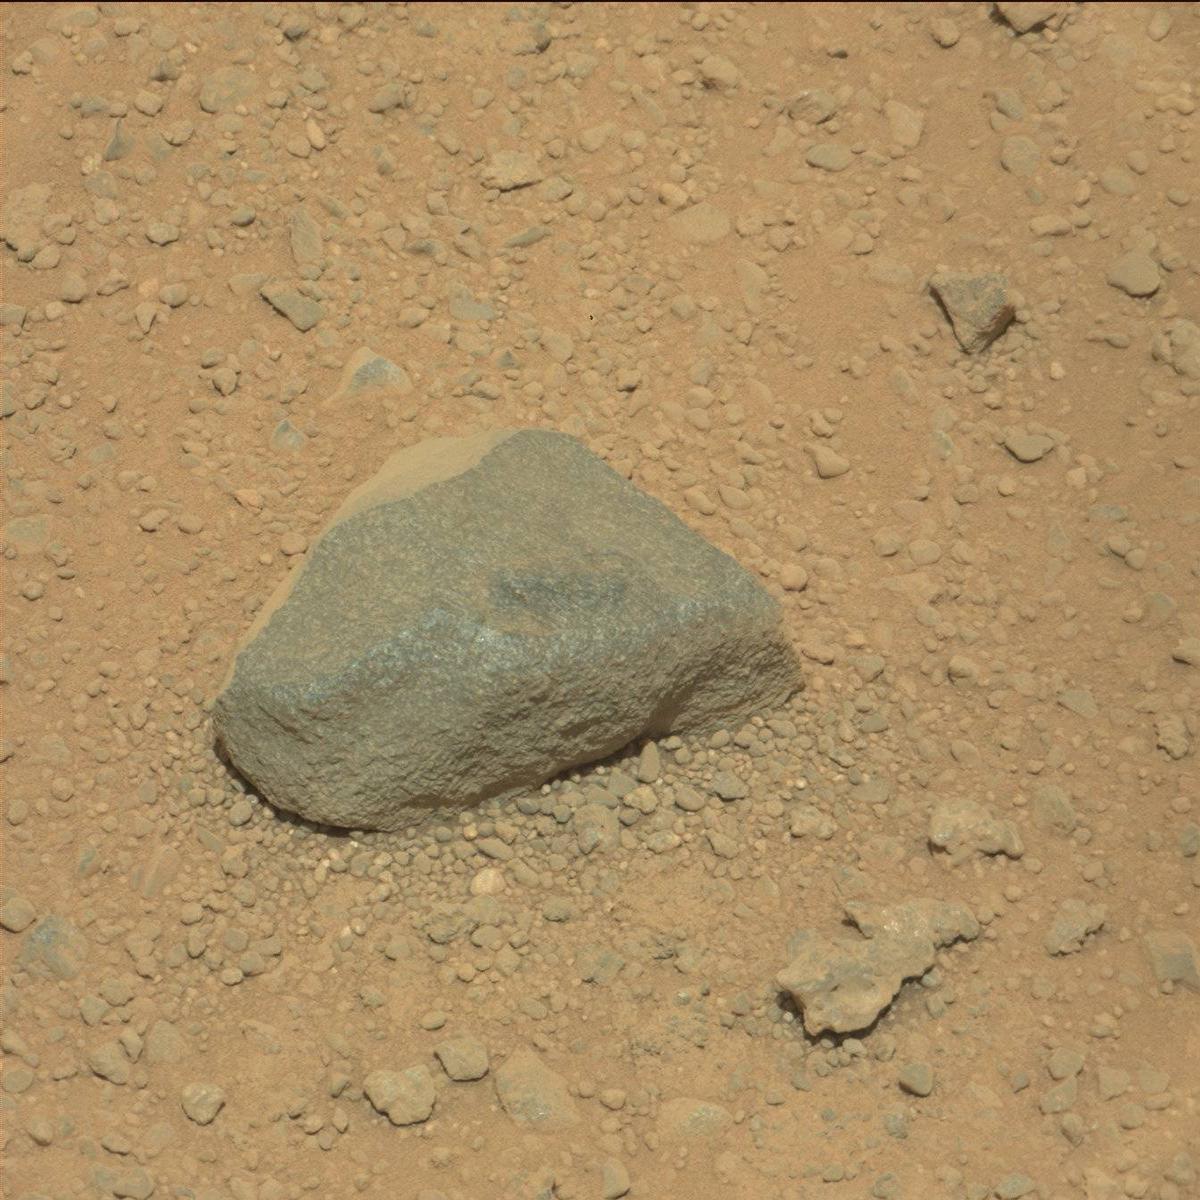
Terrain classes present: Bedrock, Rock, Sand / Soil